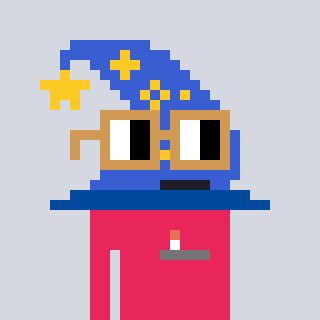
a pixel art character with square brown glasses, a wizard hat-shaped head and a redpinkish-colored body on a cool background